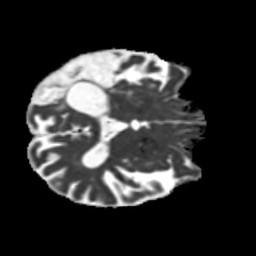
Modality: MD
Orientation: axial
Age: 64
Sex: male
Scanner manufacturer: siemens
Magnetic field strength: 3 T
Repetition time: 5.25 s
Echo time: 0.08 s